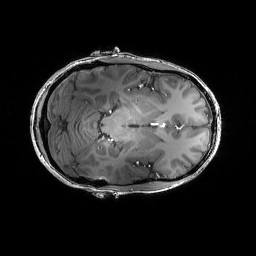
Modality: T1w
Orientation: axial
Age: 30
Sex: female
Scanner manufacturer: siemens
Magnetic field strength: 6.98 T
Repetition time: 2.37 s
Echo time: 0.00231 s